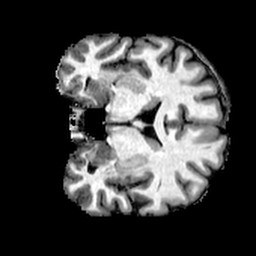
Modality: T1w
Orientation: coronal
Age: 38
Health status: healthy
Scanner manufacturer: philips
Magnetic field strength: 3 T
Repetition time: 0.007864 s
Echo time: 0.003611 s